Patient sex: M
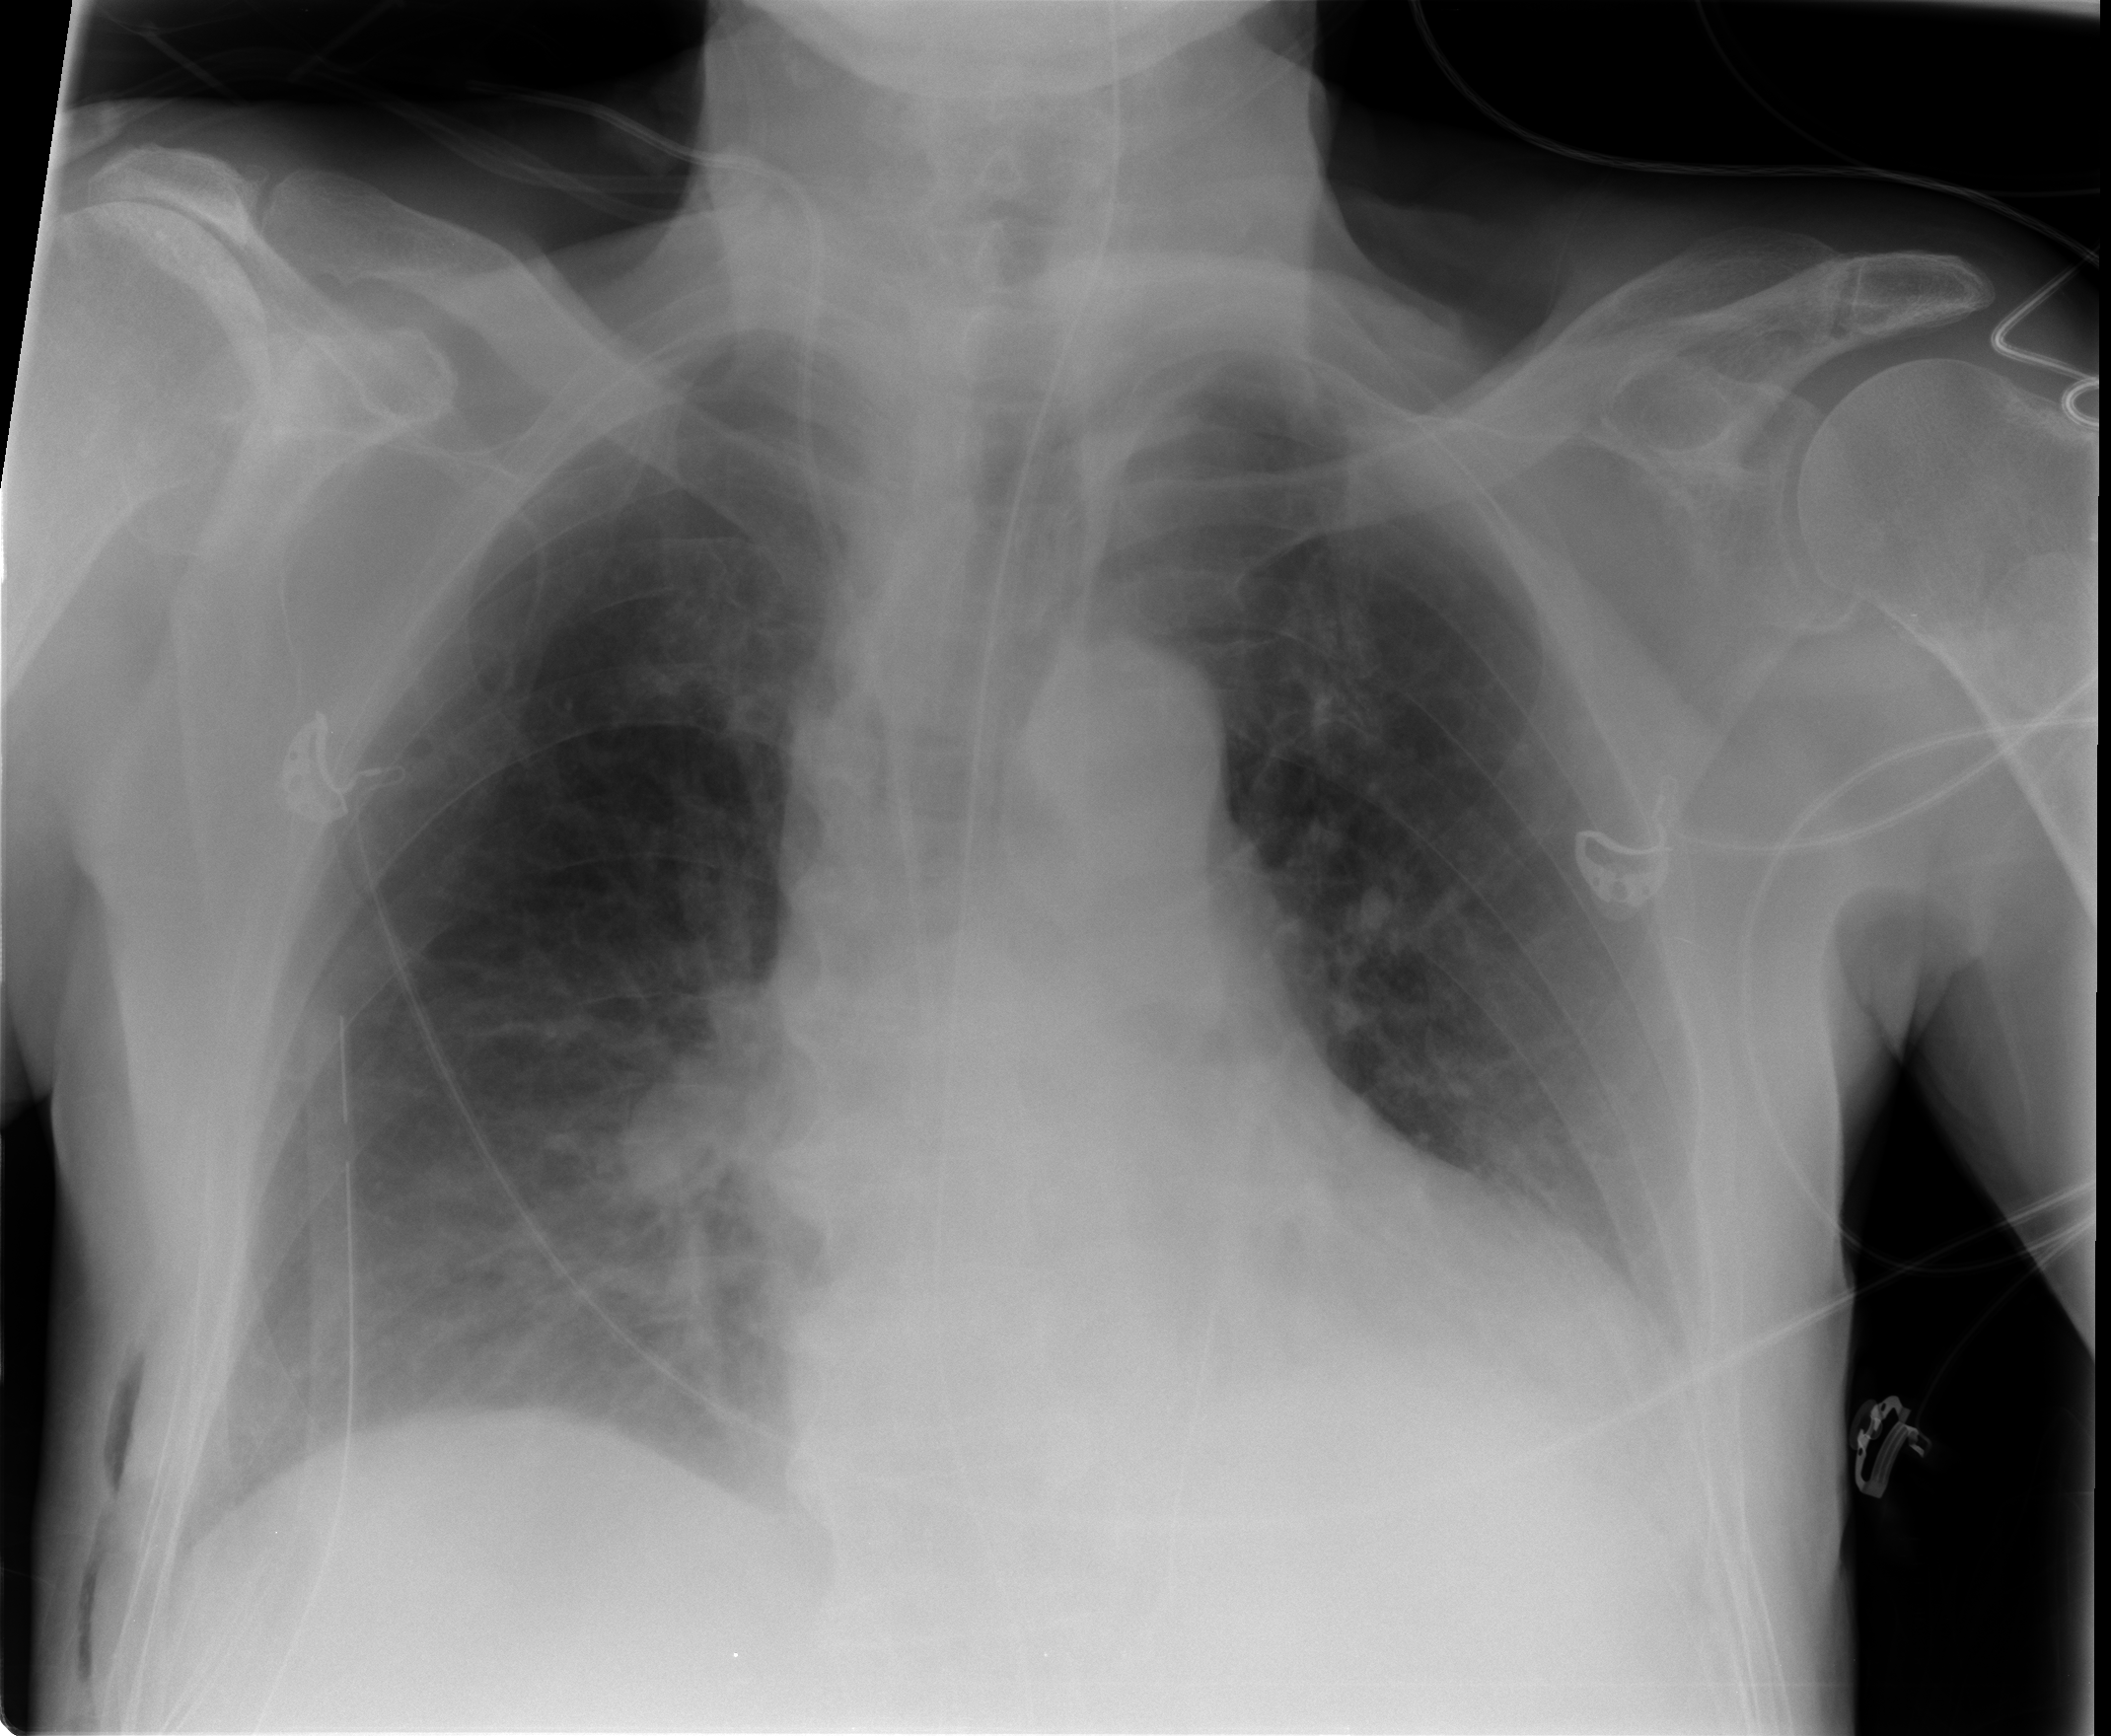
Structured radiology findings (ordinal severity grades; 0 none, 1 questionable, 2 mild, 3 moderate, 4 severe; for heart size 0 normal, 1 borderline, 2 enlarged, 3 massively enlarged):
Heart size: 2
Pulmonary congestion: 2
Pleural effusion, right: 0
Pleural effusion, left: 1
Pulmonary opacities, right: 0
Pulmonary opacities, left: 0
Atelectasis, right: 0
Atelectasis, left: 2